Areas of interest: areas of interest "National Convention and Exhibition Center EH"
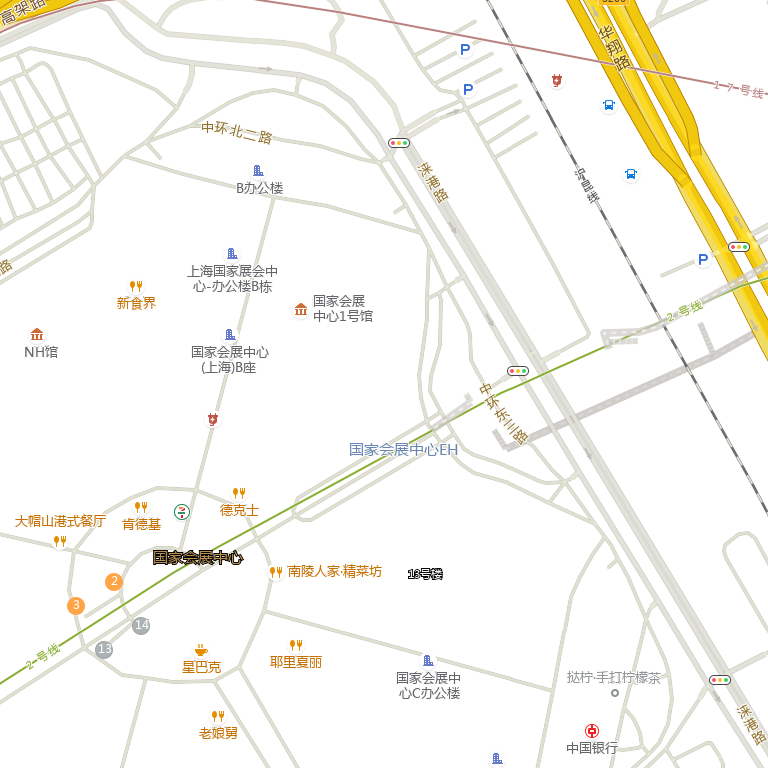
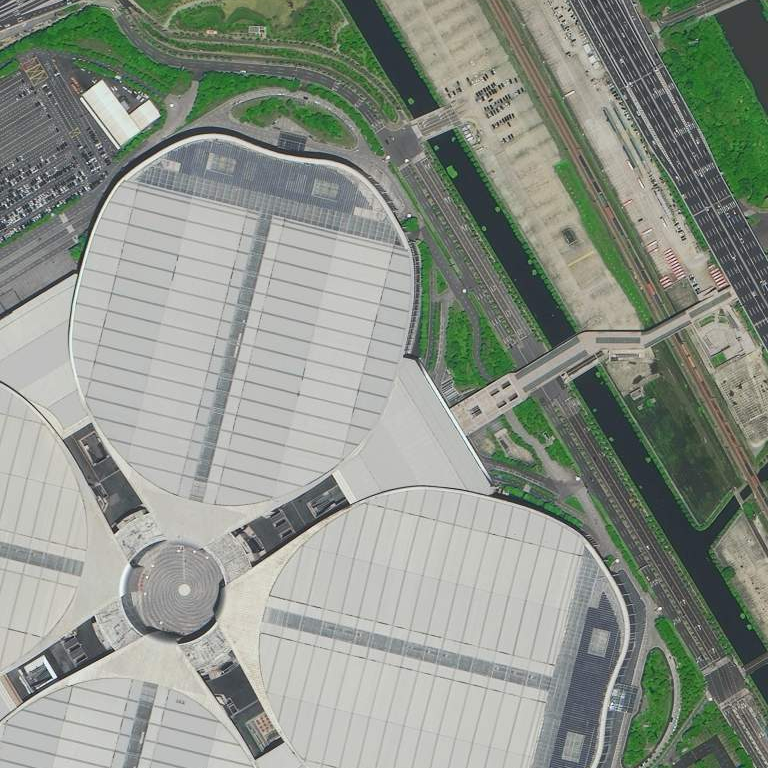